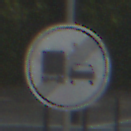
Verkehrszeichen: EndeUeberholverbotKraftfahrzeuge
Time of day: MorningAfternoon
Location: Outdoor (Suburban)
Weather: Clear
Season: NotSpecified
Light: Natural